Question: I create a job to clean the database every day at 01:00.
According to statistic run OK from 3 months.
But today i realize the database size was very big so i check the jobs and hasn't run for one month.
Properties say last run was '10/27/2014' and statistics confirm run successful.
Also say next run will be '10/28/2014' but looks like never run and stay frozen since then.
(I'm using dd/mm/yyyy format)
So why stop running?
There is a way to restart the job or should i go and delete and recreate the job?
How can i know a job didn't run?
I guess i can write a code if job isn't successful but what about if never execute?

> Windows Server 2008
PostgreSQL 9.3.2, compiled by Visual C++ build 1600, 64-bit
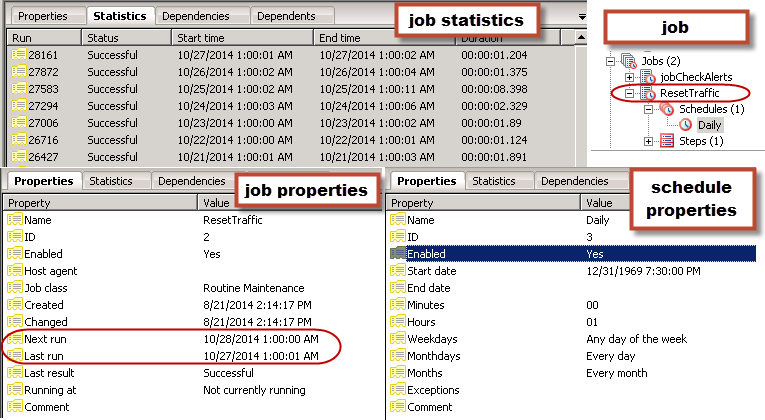
Answer: The problem was the pgAgent service wasn't running.
When I Restart the Postgres service:
> Postgres service stop
pgAgent stop because is a dependent service
Postgres service start
but pgAgent didn't
Here you can see pgAgent didn't start.